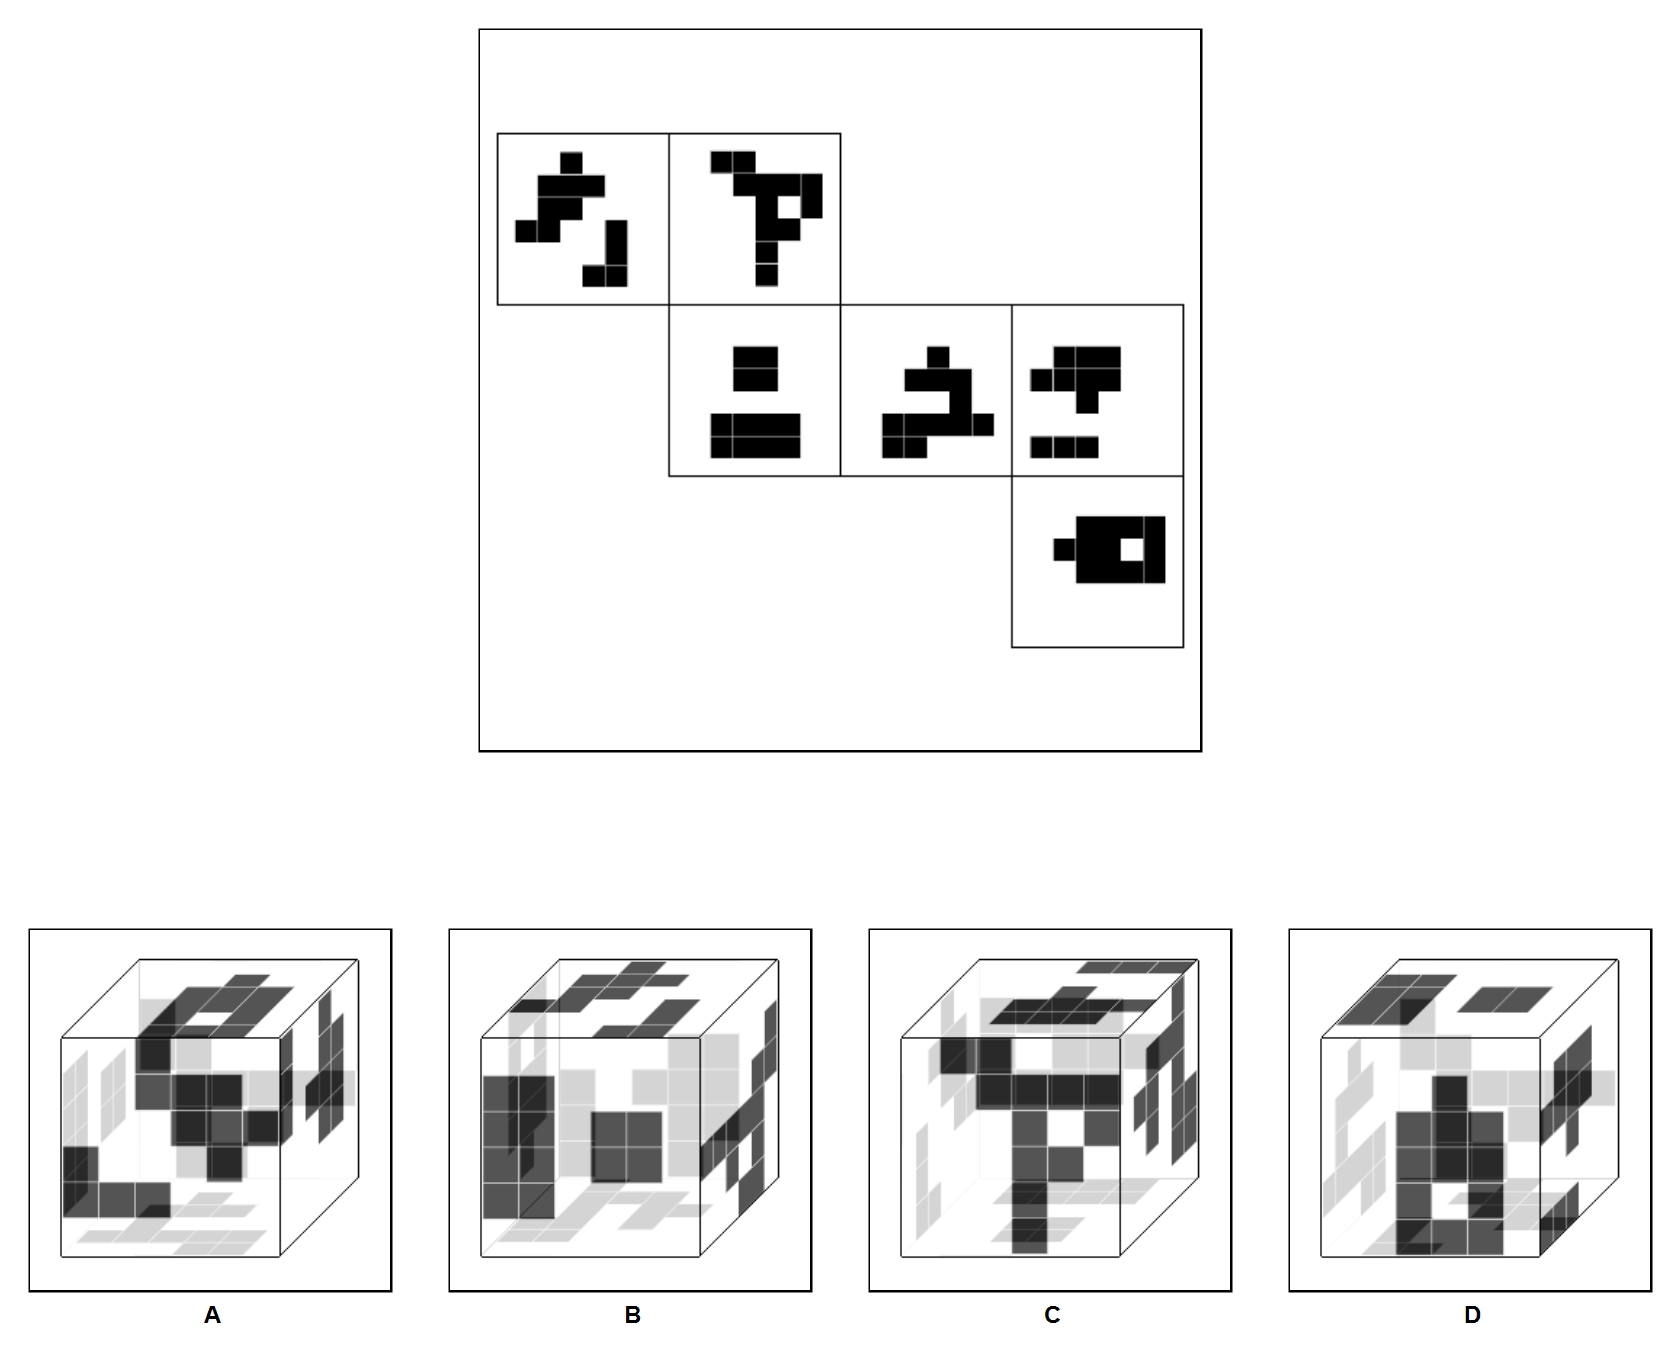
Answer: C